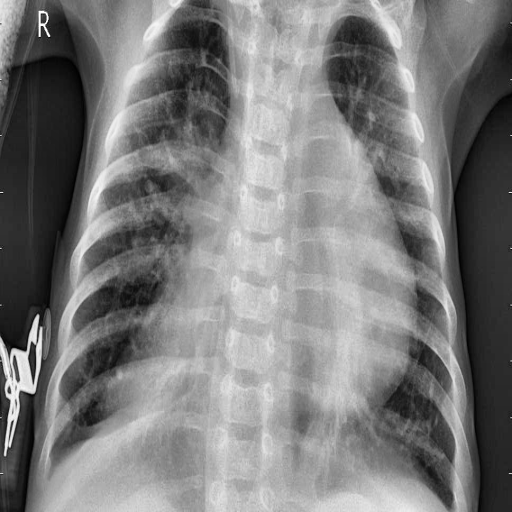
Finding: PNEUMONIA